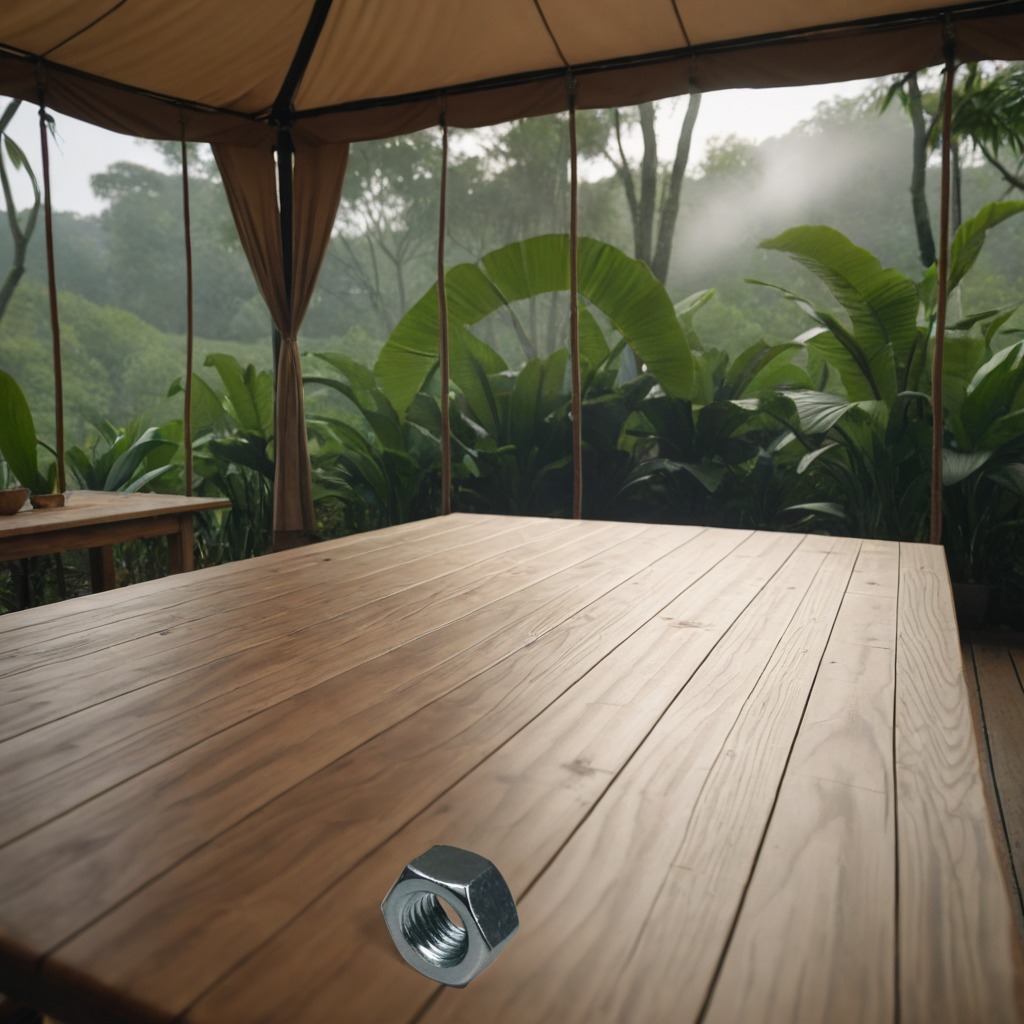
A metal nut is lying on a wooden table inside a jungle field workshop tent humid ambient light worn but